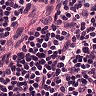
Metastatic tissue present: no